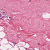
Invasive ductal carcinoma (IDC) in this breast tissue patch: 0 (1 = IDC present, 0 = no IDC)